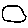
Label: circle